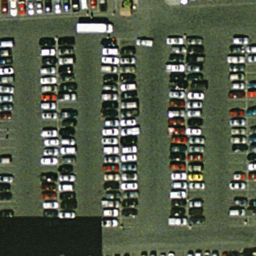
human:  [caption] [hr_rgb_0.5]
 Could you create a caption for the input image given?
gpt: Lots of cars parked neatly in the parking lot .

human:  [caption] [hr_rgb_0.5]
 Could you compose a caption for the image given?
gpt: Many cars are very closed to each other in the parking lot .

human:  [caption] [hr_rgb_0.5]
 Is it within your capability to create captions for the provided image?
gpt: Lots of cars are very closed to each other in the parking lot .

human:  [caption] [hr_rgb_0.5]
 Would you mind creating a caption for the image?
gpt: It is a parking lot with many cars densely arranged .

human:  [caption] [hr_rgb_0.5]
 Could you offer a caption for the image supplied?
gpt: Many cars densely arranged in the parking lot .